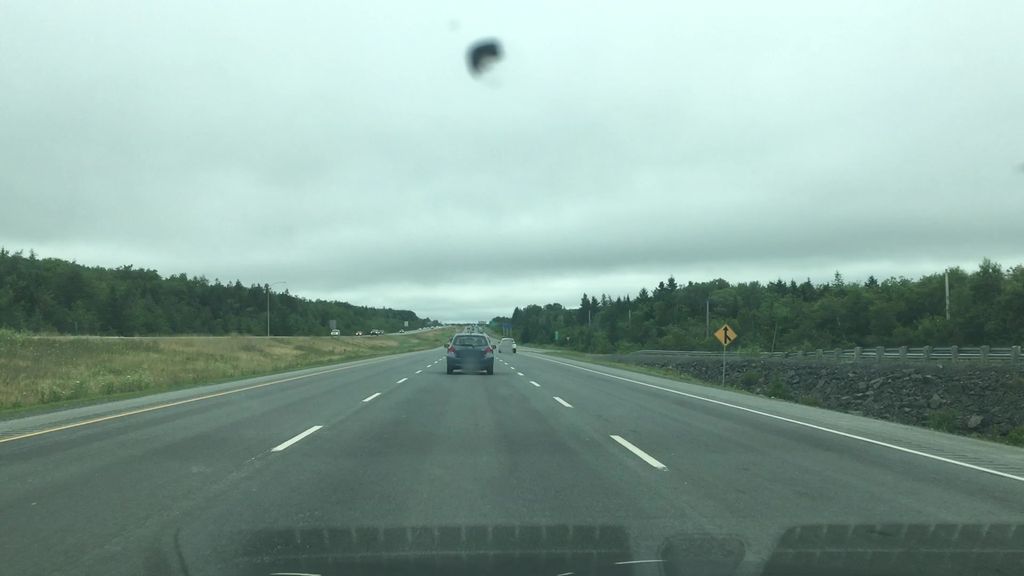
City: halifax